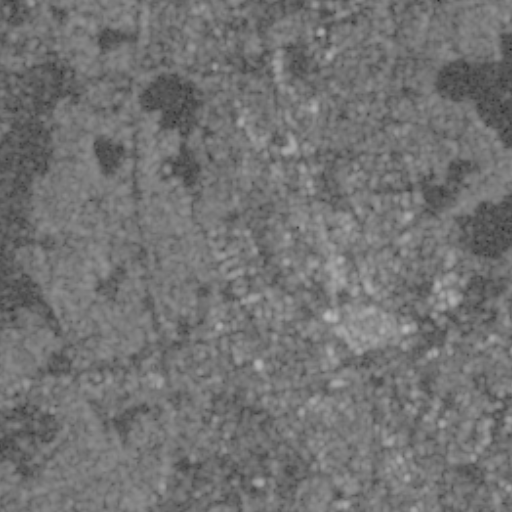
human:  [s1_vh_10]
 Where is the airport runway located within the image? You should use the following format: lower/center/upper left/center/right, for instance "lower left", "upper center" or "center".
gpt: The airport runway is located in the upper left of the image.
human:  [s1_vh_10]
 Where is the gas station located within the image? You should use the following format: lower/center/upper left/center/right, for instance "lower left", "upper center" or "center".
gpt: The gas station is located in the upper center of the image.
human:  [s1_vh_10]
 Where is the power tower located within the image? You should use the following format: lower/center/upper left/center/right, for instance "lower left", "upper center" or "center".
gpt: The power tower is located in the center right of the image.
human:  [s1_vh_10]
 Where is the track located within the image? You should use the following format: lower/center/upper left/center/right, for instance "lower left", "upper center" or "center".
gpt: The track is located in the lower left of the image.
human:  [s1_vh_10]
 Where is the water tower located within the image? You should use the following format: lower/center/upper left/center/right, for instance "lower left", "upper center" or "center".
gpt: The water tower is located in the center right of the image.
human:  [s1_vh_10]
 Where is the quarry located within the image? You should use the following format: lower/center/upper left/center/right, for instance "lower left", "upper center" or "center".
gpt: There is no quarry in the image.

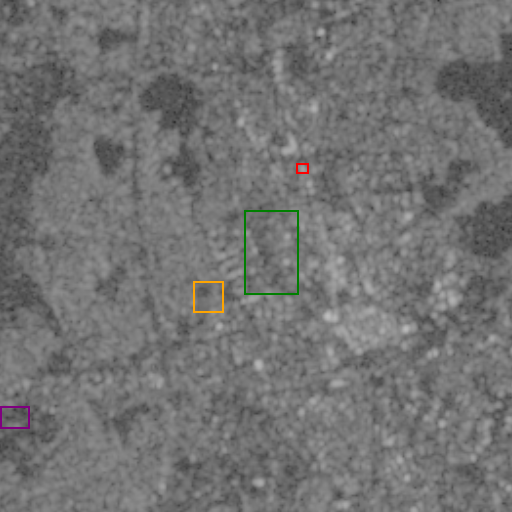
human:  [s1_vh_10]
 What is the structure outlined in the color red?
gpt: The structure outlined in red is a gas station.
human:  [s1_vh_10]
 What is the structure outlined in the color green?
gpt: The structure outlined in green is a park.
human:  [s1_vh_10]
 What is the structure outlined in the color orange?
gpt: The structure outlined in orange is a parking lot.
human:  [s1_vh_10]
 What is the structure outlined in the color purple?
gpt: The structure outlined in purple is a track.
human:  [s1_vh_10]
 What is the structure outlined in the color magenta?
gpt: There is no magenta outline.